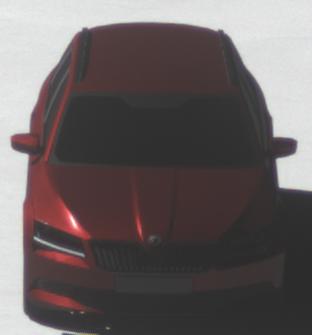
Make: Skoda
Model: Superb Combi 1.4 TSI
Detailed model: Superb (III) Combi
Model produced from: 2015/09
Model produced until: 2018/06
Doors: 5
Color: red
Road condition: dry road
Daytime: morning or afternoon
Contrast: high contrast